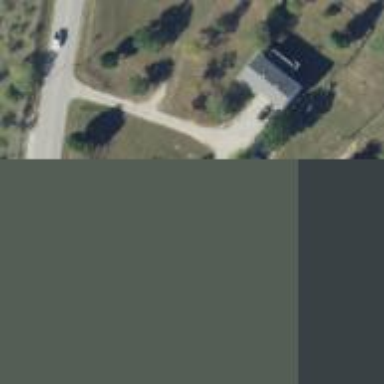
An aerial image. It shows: Driveway.